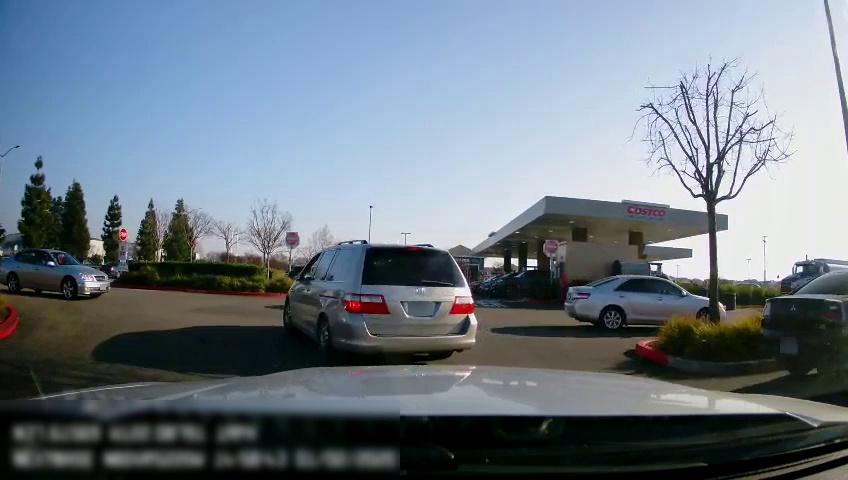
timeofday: Day
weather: Sunny
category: Drivable Space
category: Drivable Space
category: Vehicles | Truck
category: Vehicles | Car
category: Vehicles | SUV
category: Vehicles | Car
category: Vehicles | Car
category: Vehicles | Car
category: Vehicles | SUV
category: Traffic | Signs
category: Traffic | Signs